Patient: sex M, age 60
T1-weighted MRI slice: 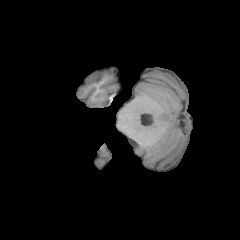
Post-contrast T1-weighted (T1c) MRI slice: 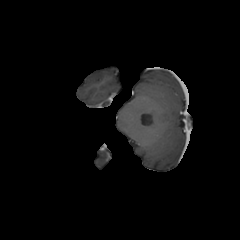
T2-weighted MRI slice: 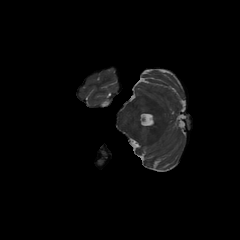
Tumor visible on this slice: no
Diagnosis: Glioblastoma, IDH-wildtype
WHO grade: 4